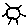
Label: sun